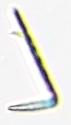
Label: Thalassionema